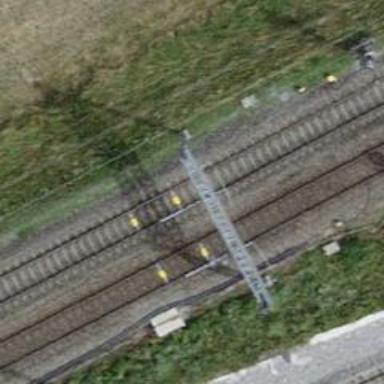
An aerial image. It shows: Single-track railway with electrified contact lines.